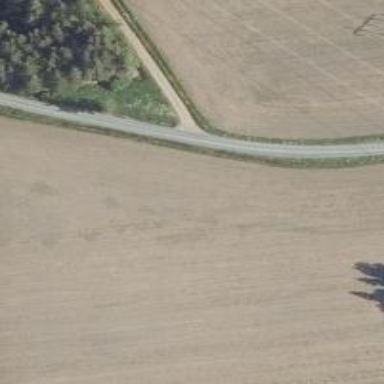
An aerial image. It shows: Unclassified road.